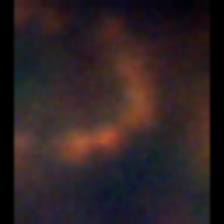
Taxon: Diatom_aggregate
Group: Diatoms